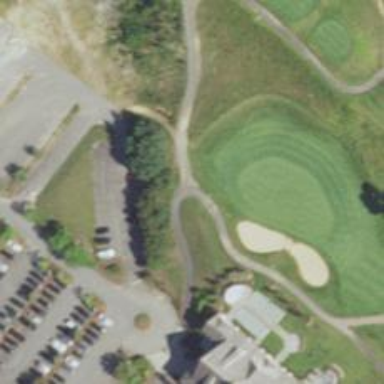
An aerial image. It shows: Path for golf carts.